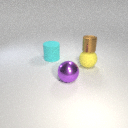
large yellow rubber sphere to the right of large purple metal sphere